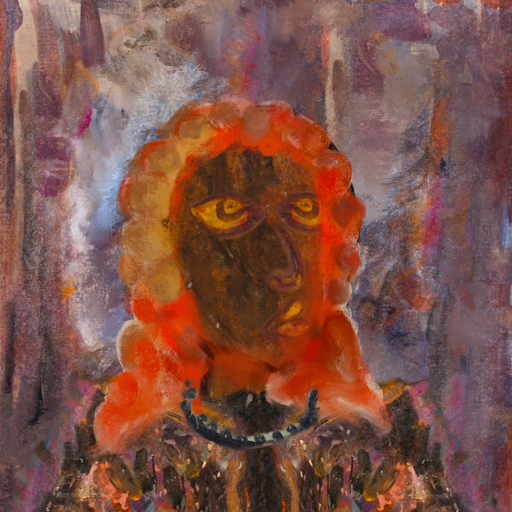
Background: Hypocrite, Head And Neck Side: Mosgoul, Face Side: Comrade, Bust: Gypsy_Queen, Hair Side: Rupkatha, Head Accessory: Blank, Second Necklace: Blank, Necklace: Childish, Baby: Blank